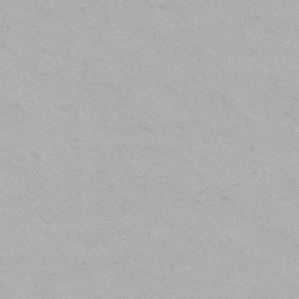
Label: frost